Question: I'm working on a Drag and Drop code, so far it works fine, but I need it to be able to recognize and act based on the speed and direction of the finger swipe (keep moving even if finger is already up, aka adding inertia). A better example of this would be facebook chatheads:

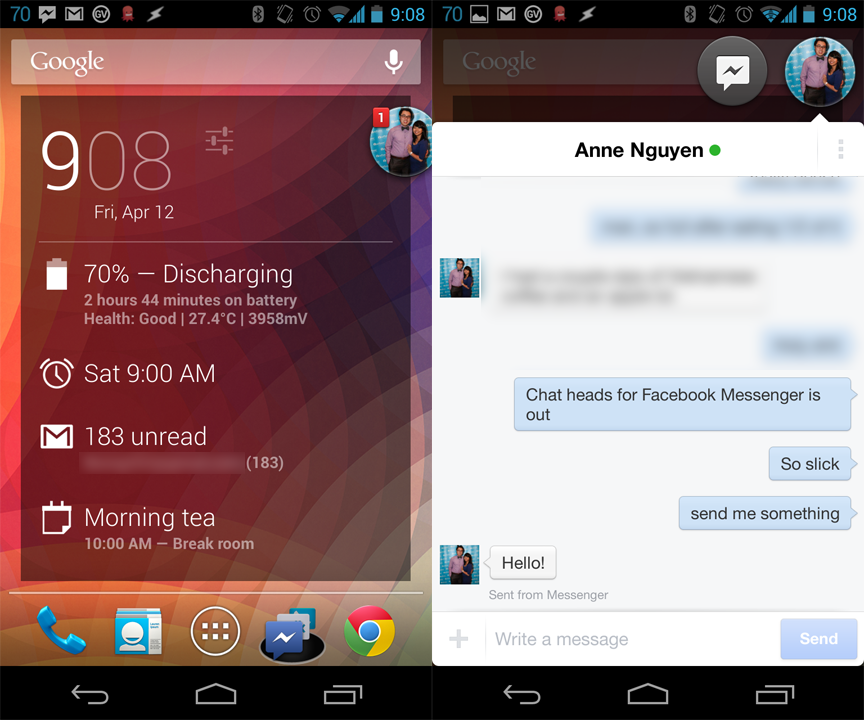
Answer: I had to use some custom onTouchEvent listener, and use a VelocityTracker to determine the distance of the inerce movement. Then I simply use a translate animator and override onAnimationEnd to set the actual view margins to the new place, and that's it :)